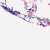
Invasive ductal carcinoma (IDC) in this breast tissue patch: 0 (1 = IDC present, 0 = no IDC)